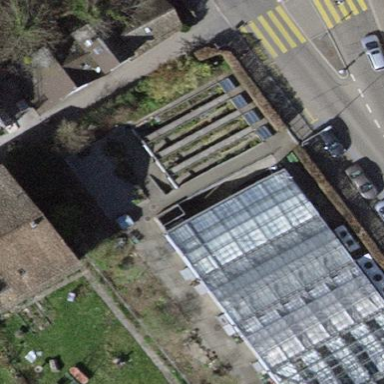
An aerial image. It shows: Greenhouse.